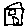
Label: house